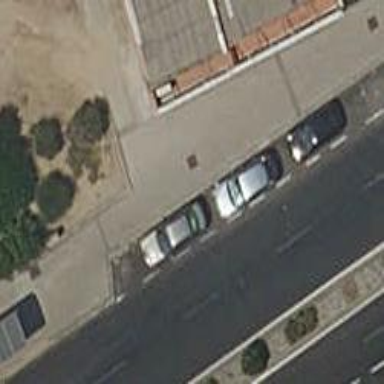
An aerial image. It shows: Bus stop with platform for public transport.